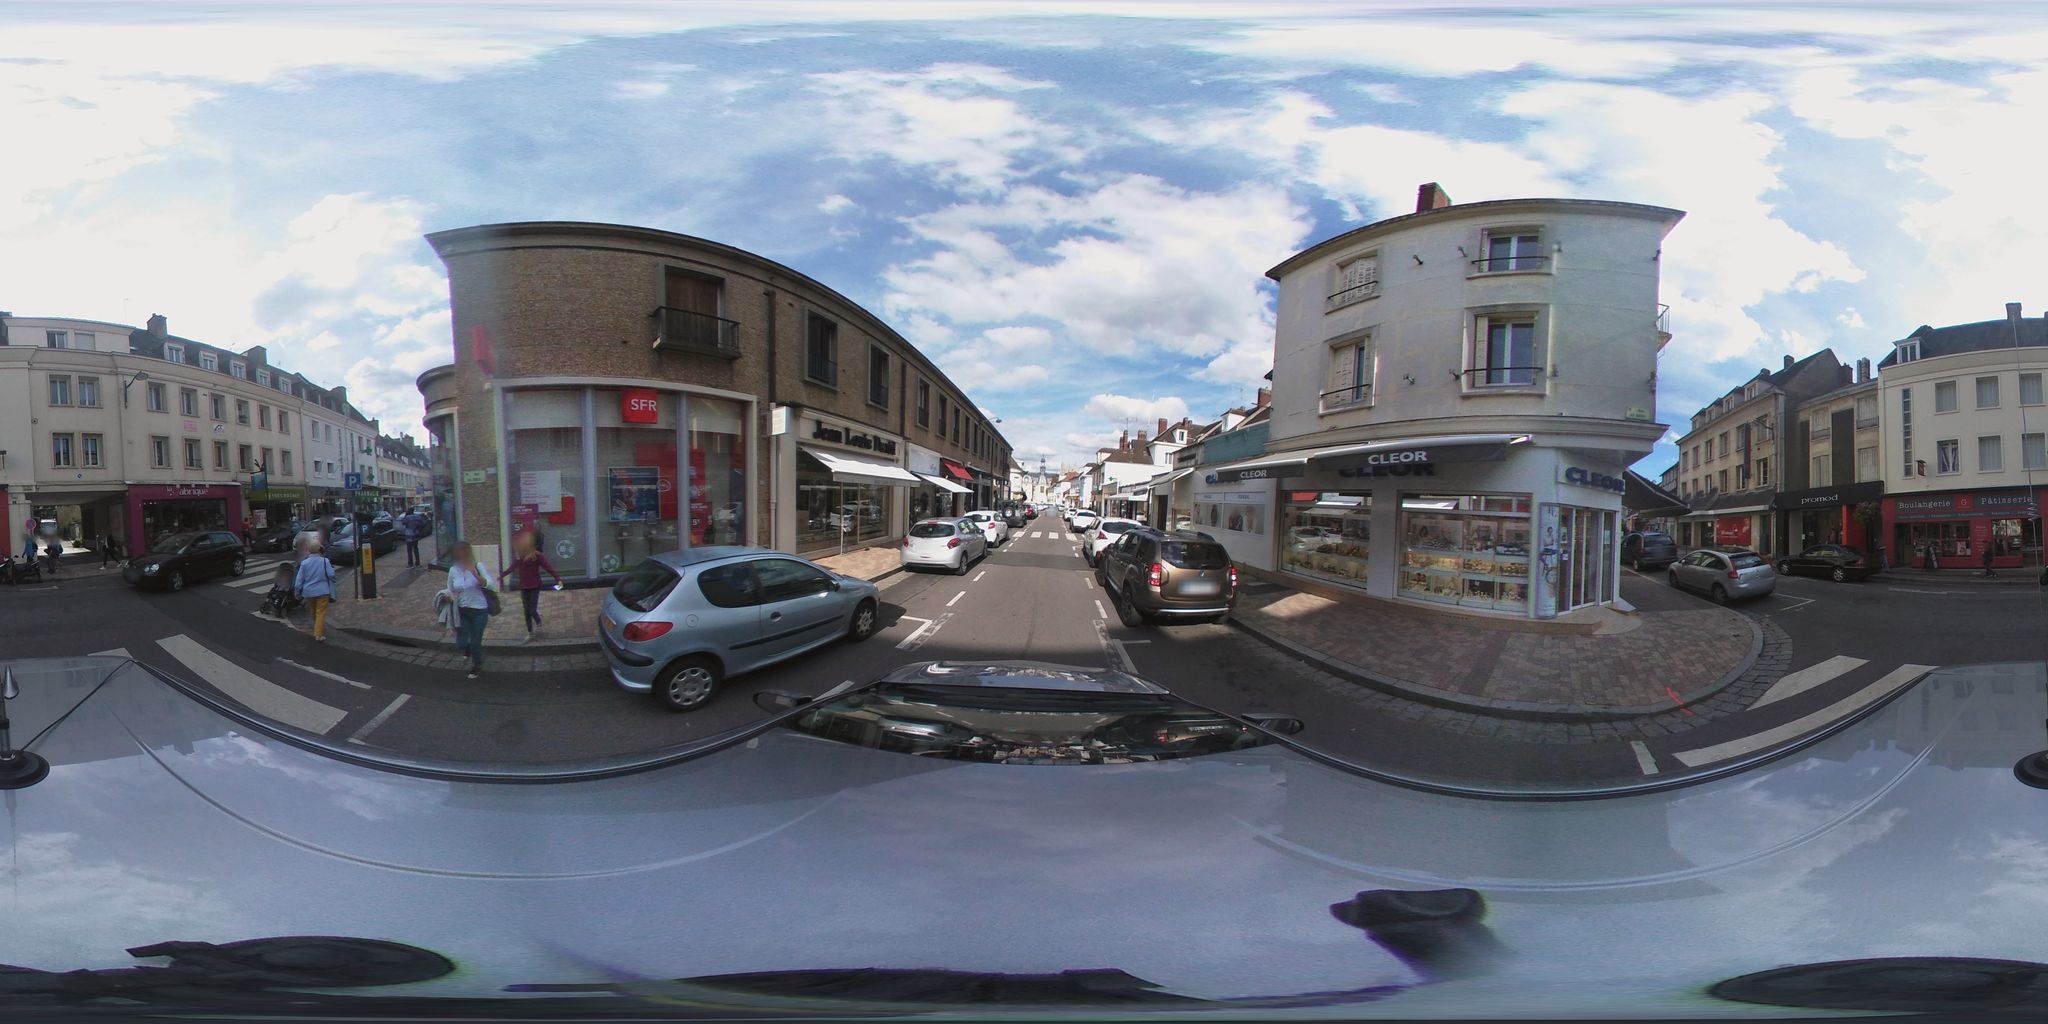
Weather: cloudy
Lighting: day
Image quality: good
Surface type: driving surface
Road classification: steps, service
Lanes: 1
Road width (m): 5.0
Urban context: dense urban cluster
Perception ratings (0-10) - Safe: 0.54, Lively: 8.34, Beautiful: 2.62, Boring: 2.18, Depressing: 4.6, Wealthy: 4.23